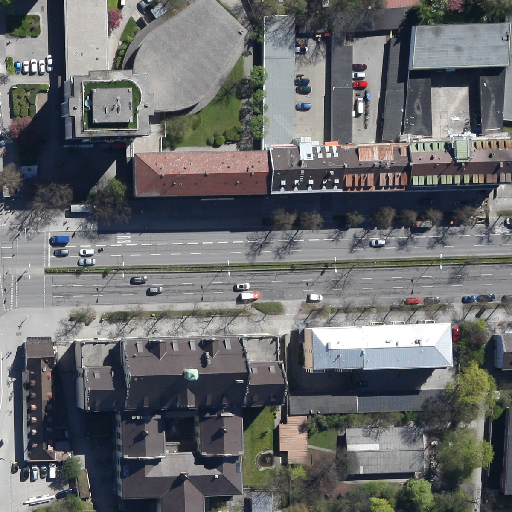
Referring expression: vehicle